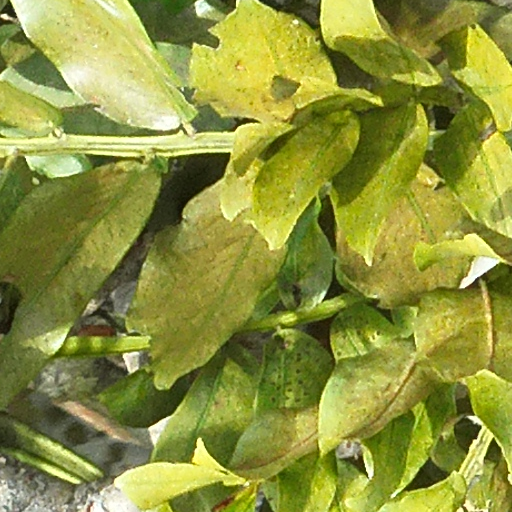
Species: Dipteryx oleifera
GBIF accepted scientific name: Dipteryx oleifera
Crown area (m\u00b2): 330.182